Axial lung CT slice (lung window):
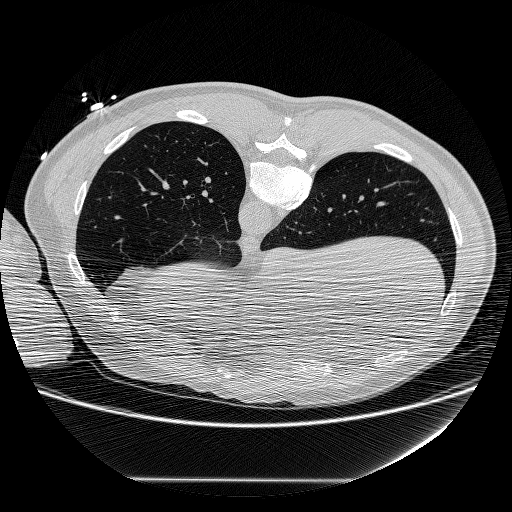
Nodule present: no